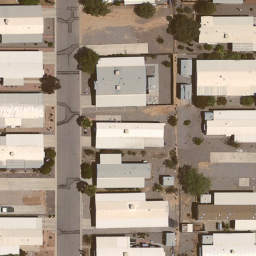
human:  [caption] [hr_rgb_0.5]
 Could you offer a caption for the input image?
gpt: Lots of mobile homes with plants surrounded in the mobile home park .

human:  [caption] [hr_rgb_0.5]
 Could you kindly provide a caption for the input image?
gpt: Many mobile homes arranged in lines in the mobile home park .

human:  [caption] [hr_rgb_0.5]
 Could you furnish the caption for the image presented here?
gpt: Many mobile homes are closed to each other in the mobile home park .

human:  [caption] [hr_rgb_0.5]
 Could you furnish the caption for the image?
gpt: Many mobile homes arranged in lines in the mobile home park and some roads go through this area .

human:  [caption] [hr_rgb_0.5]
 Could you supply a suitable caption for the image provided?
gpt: Lots of mobile homes arranged in lines and some roads go through this area .